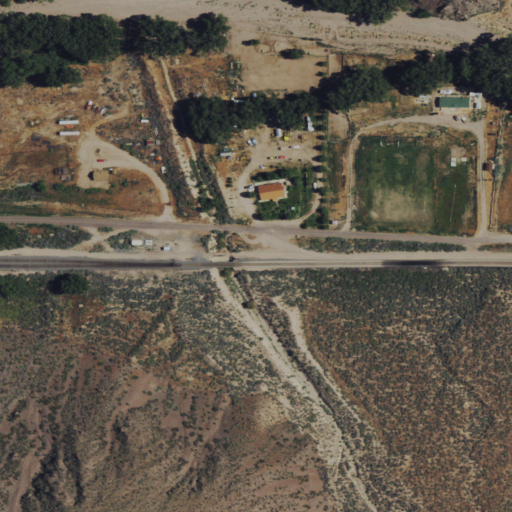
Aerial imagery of valley in Nevada named English Canyon containing shrub, low intensity development, open development, medium intensity development, and woody wetlands